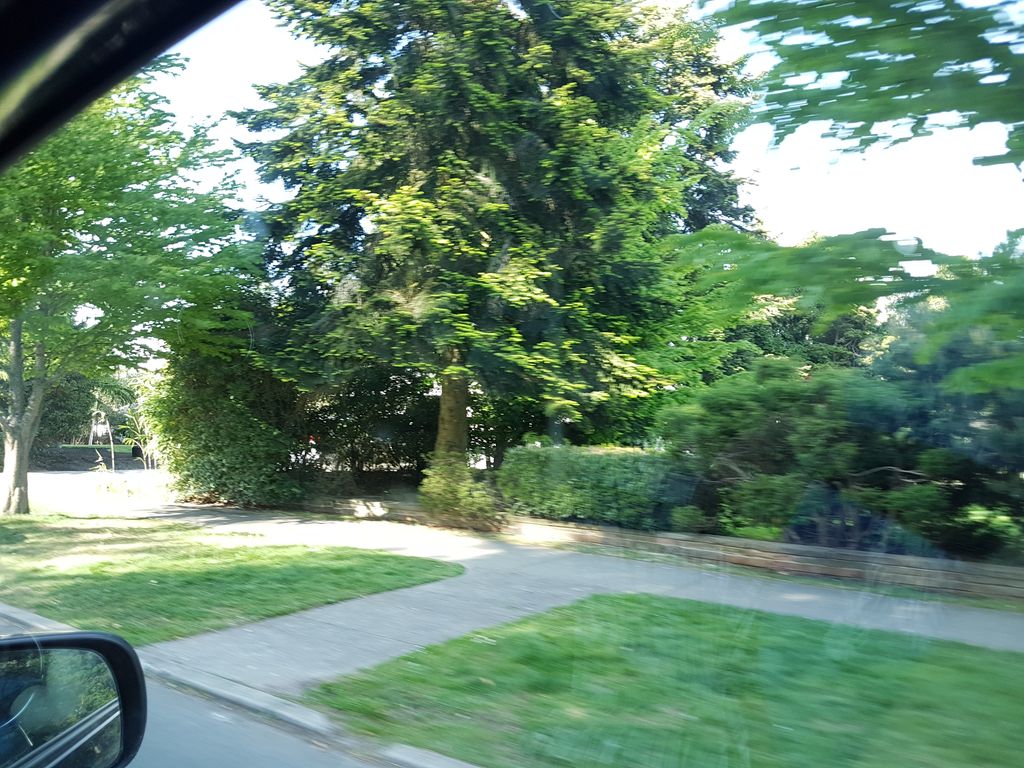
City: victoria